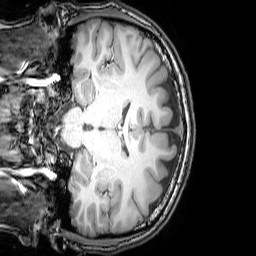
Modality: T1w
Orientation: coronal
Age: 22
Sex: male
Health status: healthy
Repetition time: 0.081 s
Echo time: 0.037 s